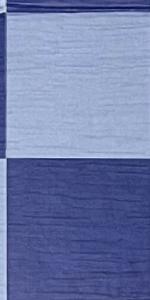
Label: Empty